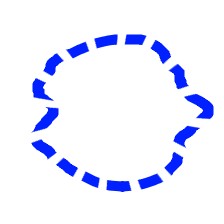
Shape: circle